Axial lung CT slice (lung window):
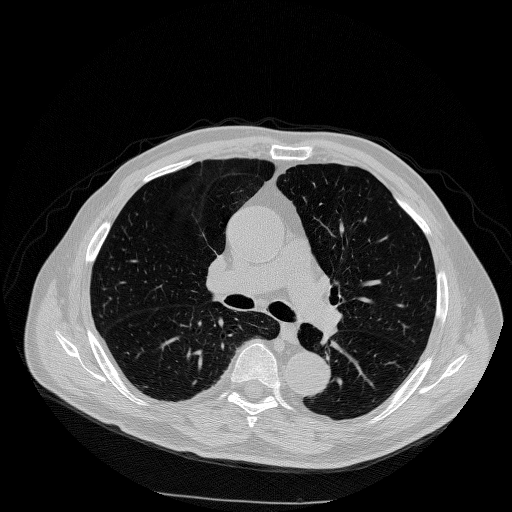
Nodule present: no